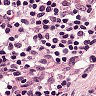
Metastatic tissue present: no